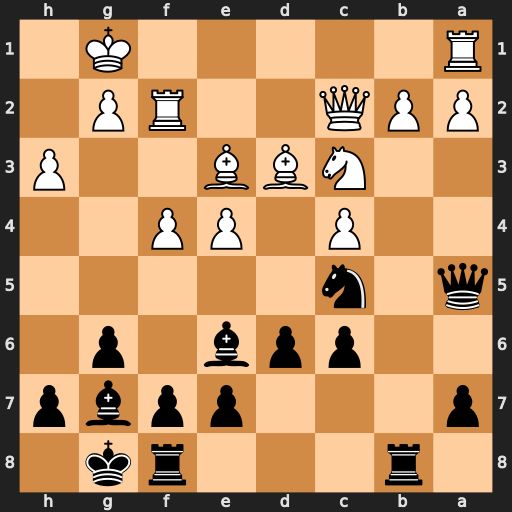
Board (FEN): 1r3rk1/p3ppbp/2ppb1p1/q1n5/2P1PP2/2NBB2P/PPQ2RP1/R5K1
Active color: b
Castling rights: -
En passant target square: -
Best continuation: Rxb2